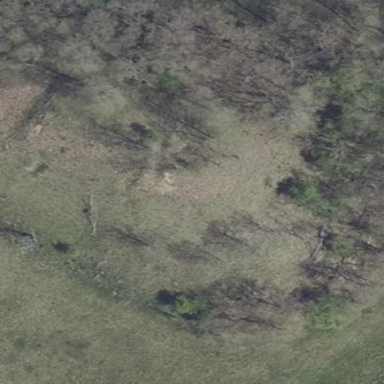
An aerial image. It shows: Deciduous broadleaved woodland.